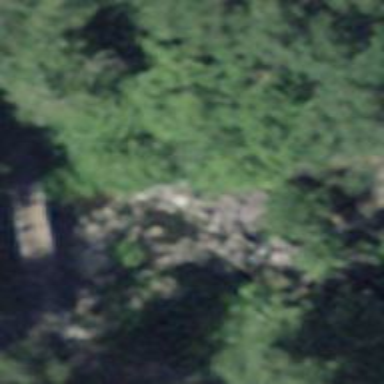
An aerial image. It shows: Path on bridge.